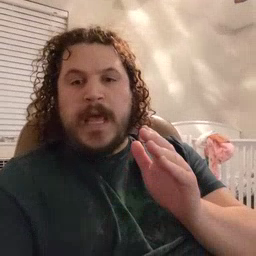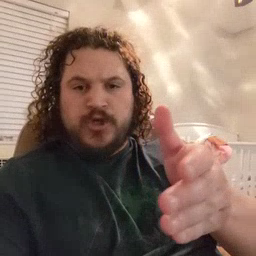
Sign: after